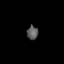
Tissue: lung
Cell type: B cells
Senescence score: 0.232
Nuclear area (px): 149
Mean DAPI intensity: 90.658